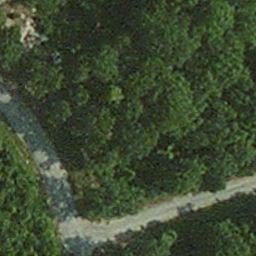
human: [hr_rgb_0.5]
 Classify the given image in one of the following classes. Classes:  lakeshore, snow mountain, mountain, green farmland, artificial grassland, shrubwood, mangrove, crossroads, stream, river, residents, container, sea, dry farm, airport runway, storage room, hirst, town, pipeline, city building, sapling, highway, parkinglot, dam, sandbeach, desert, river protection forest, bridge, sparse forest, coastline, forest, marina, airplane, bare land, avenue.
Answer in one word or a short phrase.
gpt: avenue